Field crop: maize
Growth stage: 2
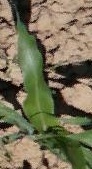
Species: maize